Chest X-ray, PA view. Patient: 51 years old, sex M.
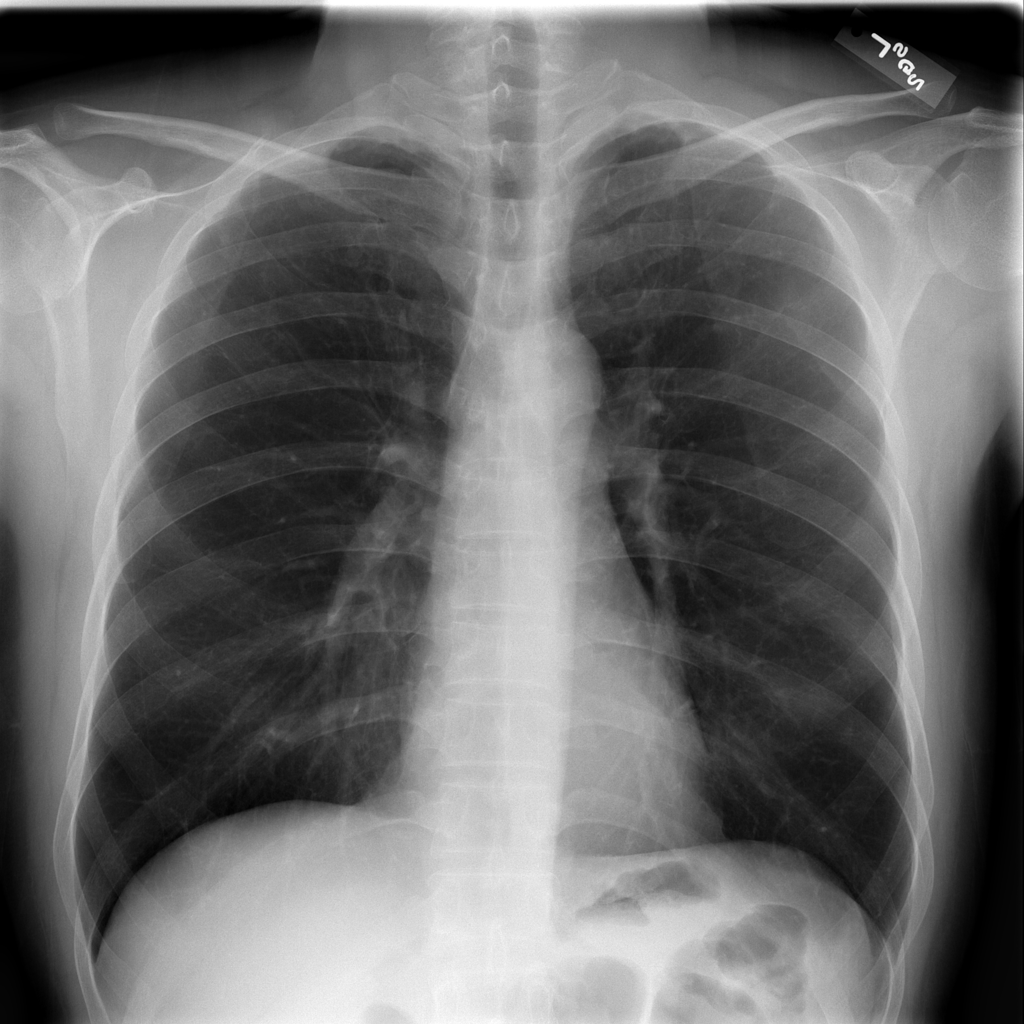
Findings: Infiltration